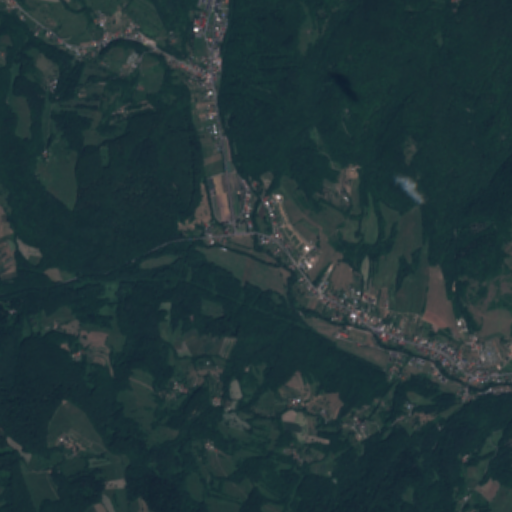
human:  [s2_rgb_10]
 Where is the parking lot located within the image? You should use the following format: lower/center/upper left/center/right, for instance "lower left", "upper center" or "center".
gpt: The parking lot is located in the upper center of the image.
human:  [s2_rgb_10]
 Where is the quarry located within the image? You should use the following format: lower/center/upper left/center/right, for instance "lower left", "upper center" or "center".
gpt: The quarry is located in the upper center of the image.
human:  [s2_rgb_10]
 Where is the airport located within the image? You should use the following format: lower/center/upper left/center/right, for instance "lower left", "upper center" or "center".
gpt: There is no airport in the image.